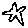
Label: star